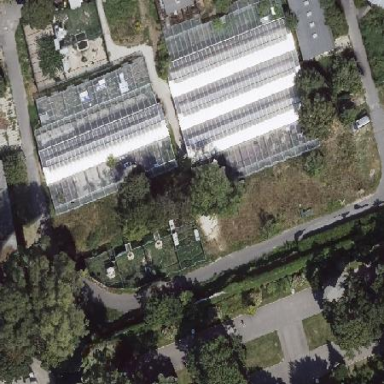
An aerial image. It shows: Greenhouse with gabled glass roof.